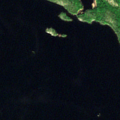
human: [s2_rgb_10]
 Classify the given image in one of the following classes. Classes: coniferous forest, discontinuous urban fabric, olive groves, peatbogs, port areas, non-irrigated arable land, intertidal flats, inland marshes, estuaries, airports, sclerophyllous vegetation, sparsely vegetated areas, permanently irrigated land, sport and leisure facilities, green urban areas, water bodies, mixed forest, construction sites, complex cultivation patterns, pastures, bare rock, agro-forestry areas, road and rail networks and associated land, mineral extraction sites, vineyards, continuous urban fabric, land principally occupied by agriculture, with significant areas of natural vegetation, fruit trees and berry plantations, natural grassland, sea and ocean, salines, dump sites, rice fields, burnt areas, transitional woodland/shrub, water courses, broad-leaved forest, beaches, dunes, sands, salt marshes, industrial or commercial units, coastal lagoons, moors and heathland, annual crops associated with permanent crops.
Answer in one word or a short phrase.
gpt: coniferous forest, mixed forest, water bodies